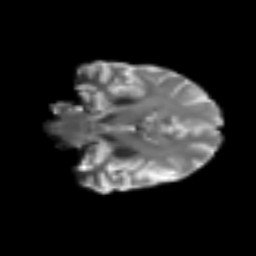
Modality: T2w
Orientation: coronal
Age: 57
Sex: female
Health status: ill
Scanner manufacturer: siemens
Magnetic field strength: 3 T
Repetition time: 8.7 s
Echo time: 0.11 s